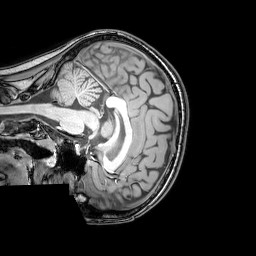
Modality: T1w
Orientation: sagittal
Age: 26
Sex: female
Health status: healthy
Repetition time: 0.081 s
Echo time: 0.037 s